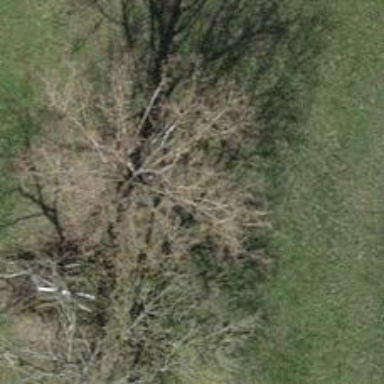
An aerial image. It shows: Single tag "natural: tree."